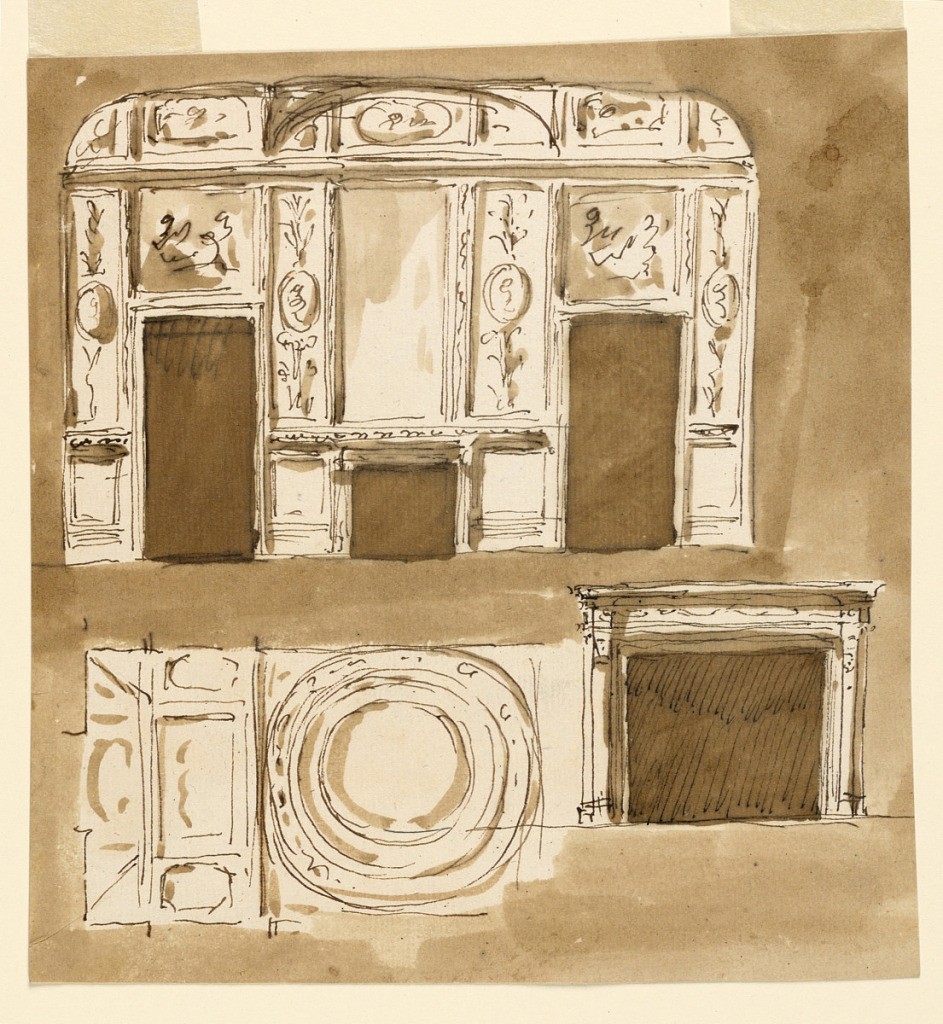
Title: Designs for a Living Room Interior
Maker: Giuseppe Barberi, Italian, 1746–1809
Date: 1746–1809
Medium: Pen and brown ink, brush and brown wash on off-white laid paper, lined
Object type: Drawing
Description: Designs for a Living Room Interior.